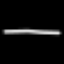
Label: line